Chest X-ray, PA view. Patient: 49 years old, sex M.
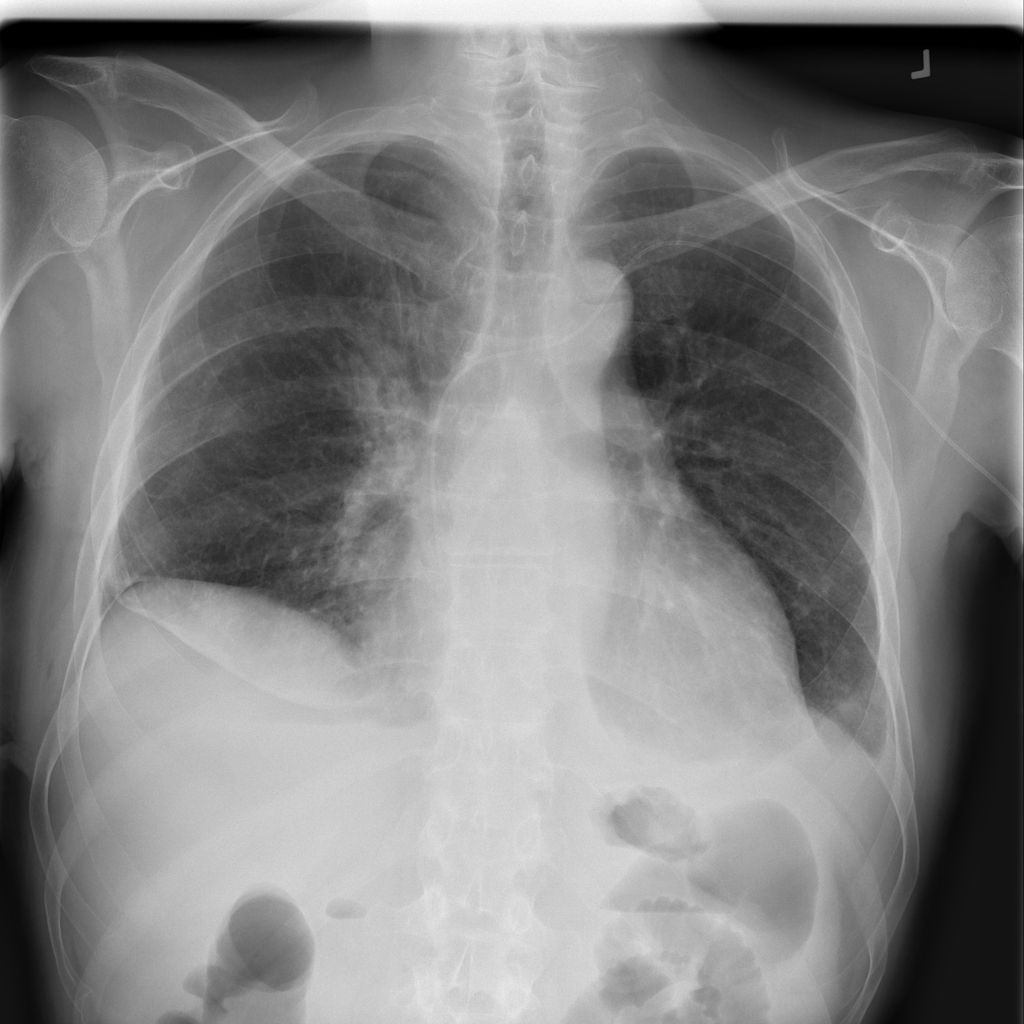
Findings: Nodule